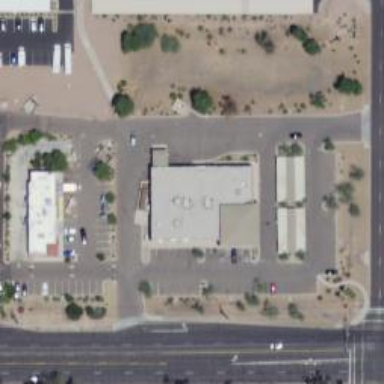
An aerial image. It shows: Pharmacy providing healthcare services.